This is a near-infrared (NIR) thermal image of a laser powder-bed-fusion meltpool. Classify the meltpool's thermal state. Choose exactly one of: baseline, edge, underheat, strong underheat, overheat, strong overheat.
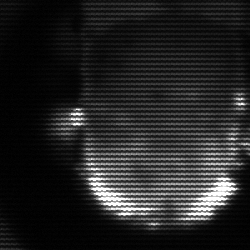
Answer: baseline